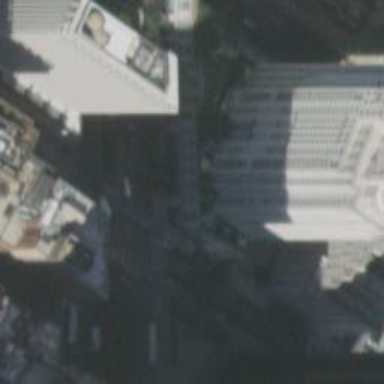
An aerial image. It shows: The building has flat concrete roof.